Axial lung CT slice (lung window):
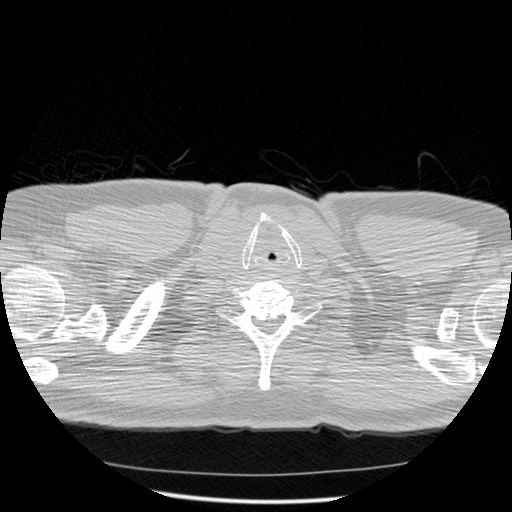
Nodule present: no